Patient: sex M, age 61
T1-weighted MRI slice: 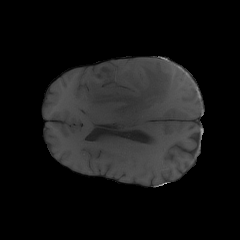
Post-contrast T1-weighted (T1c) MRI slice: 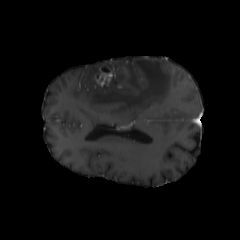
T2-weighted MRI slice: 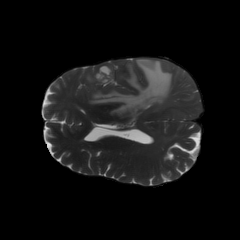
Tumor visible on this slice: yes
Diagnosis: Glioblastoma, IDH-wildtype
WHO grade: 4